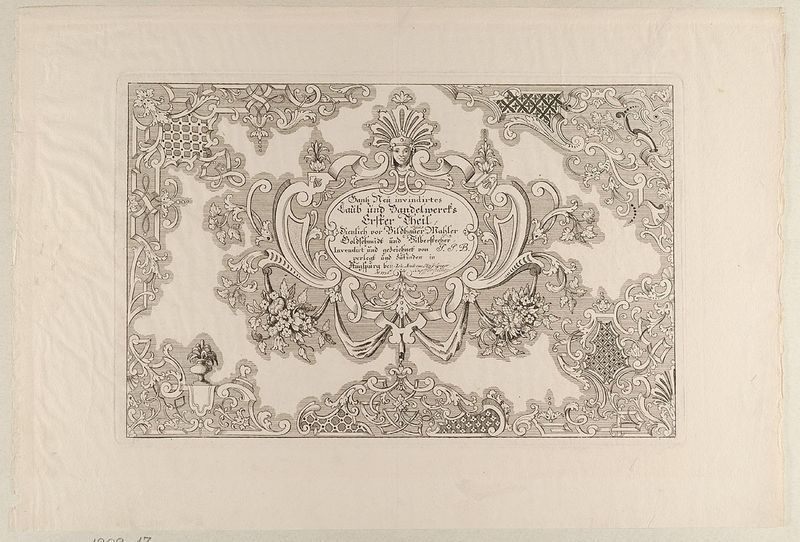
Titel: Titelblatt der Folge 'Gantz Neu invindirtes Laub und Bandelwercks Erster Theil'
Künstler: Johann Jacob Baumgartner
Standort: Hamburg
Institution: Museum für Kunst und Gewerbe Hamburg
Schlagwörter: papier, grafik, graphik, kartusche, ornamente, fotografie, photographie, maske, druckgraphik, druckgrafik, stich, girlanden, antik, laubwerk, blattwerk, kupferstich, randornament, bandelwerk, serifen, reproduktionen, blumengewinde, druckerzeugnisse, ornamentstich, vorlageblätter